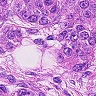
Metastatic tissue present: yes